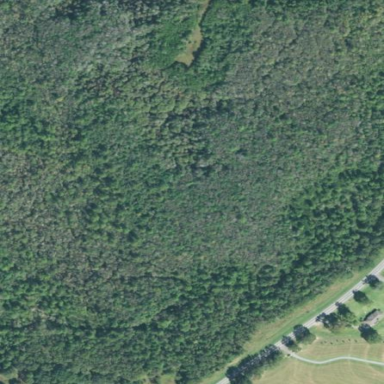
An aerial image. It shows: Mixed woodland area with various types of leaves.